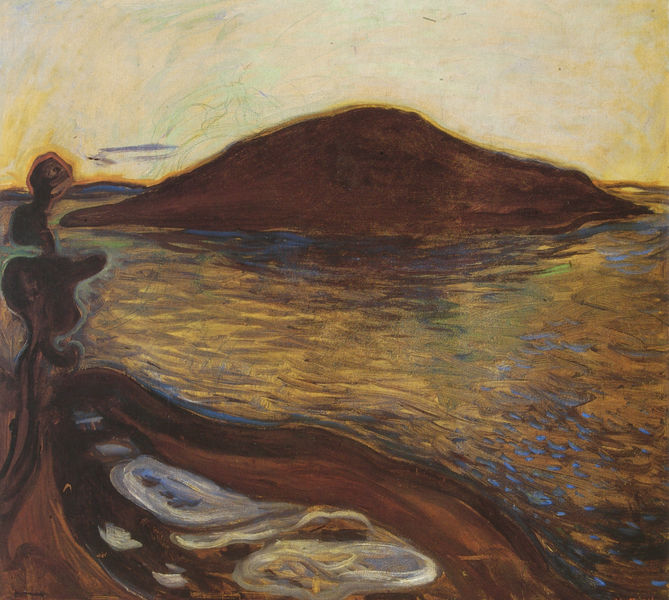
Titel: Die Insel
Künstler: Edvard Munch
Institution: (Privatsammlung)
Schlagwörter: berg, blau, dunkel, felsen, gemälde, himmel, mann, meer, schatten, wasser, wolken, fluss, gelb, grob, grün, impressionismus, landschaft, see, ufer, abend, braun, bunt, kreide, licht, orange, pastell, schwarz, weiss, rot, wolke, expressionismus, malerei, symbolismus, mensch, öl, dämmerung, horizont, horizontlinie, hügel, natur, norden, spiegelung, gewässer, pastos, sonne, insel, gold, person, pflanze, boot, kahn, gischt, küste, pfütze, schiff, strand, welle, wellen, moderne, abstrakt, fels, sonnenlicht, farbe, lila, sonnenuntergang, linien, strömung, querformat, wogen, duktus, jugendstil, abendrot, striche, abendstimmung, lichtreflexe, reflexion, munch, norwegen, pinsel, edvard munch, cana, rotbraun, verfolgung, atmosphäre, fjord, schlieren, abendlicht, michael, inseln, festland, edward munch, blu, hä, depressiv, goldenes licht, der schrei, dämmerunga, weichheit, oslo, norwgen, wasser im boot